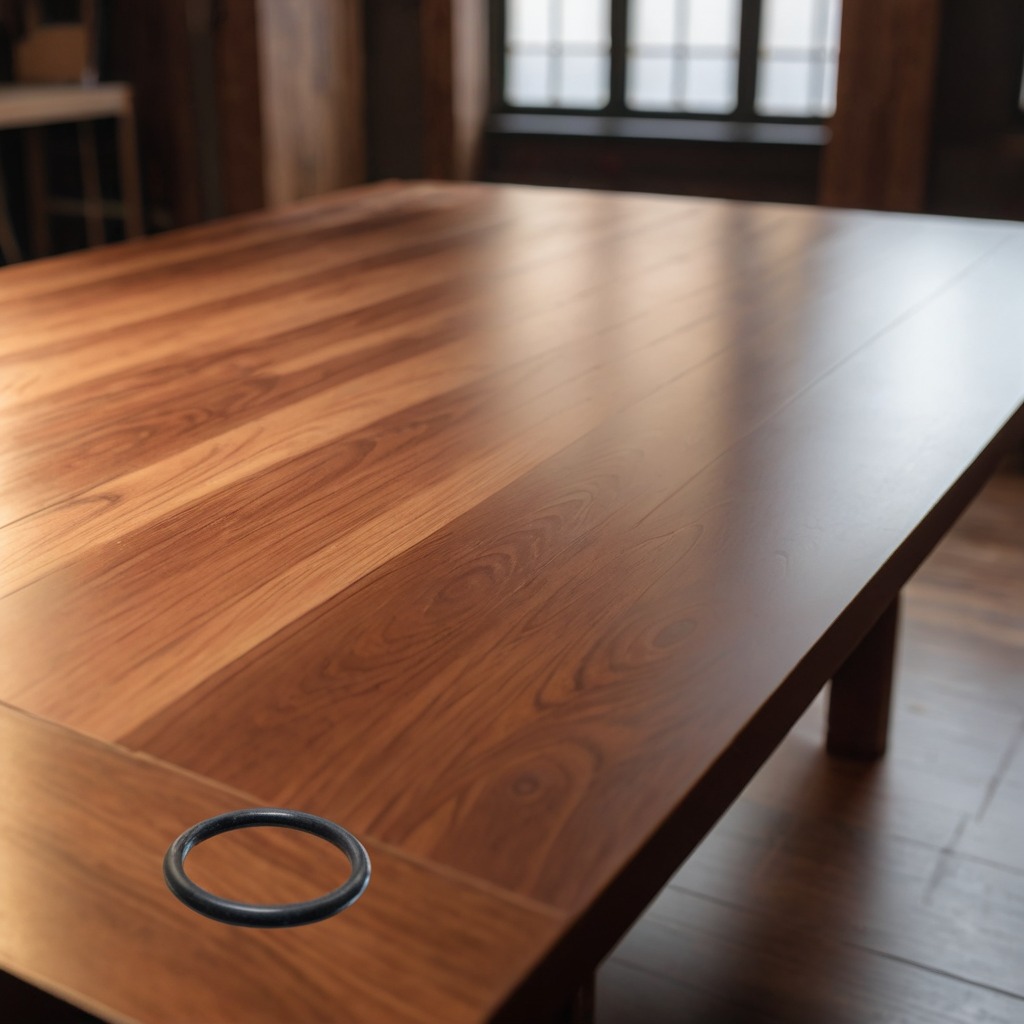
A rubber O-ring is lying on a wooden table in a carpentry studio rich wood textures side lighting.